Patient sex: F
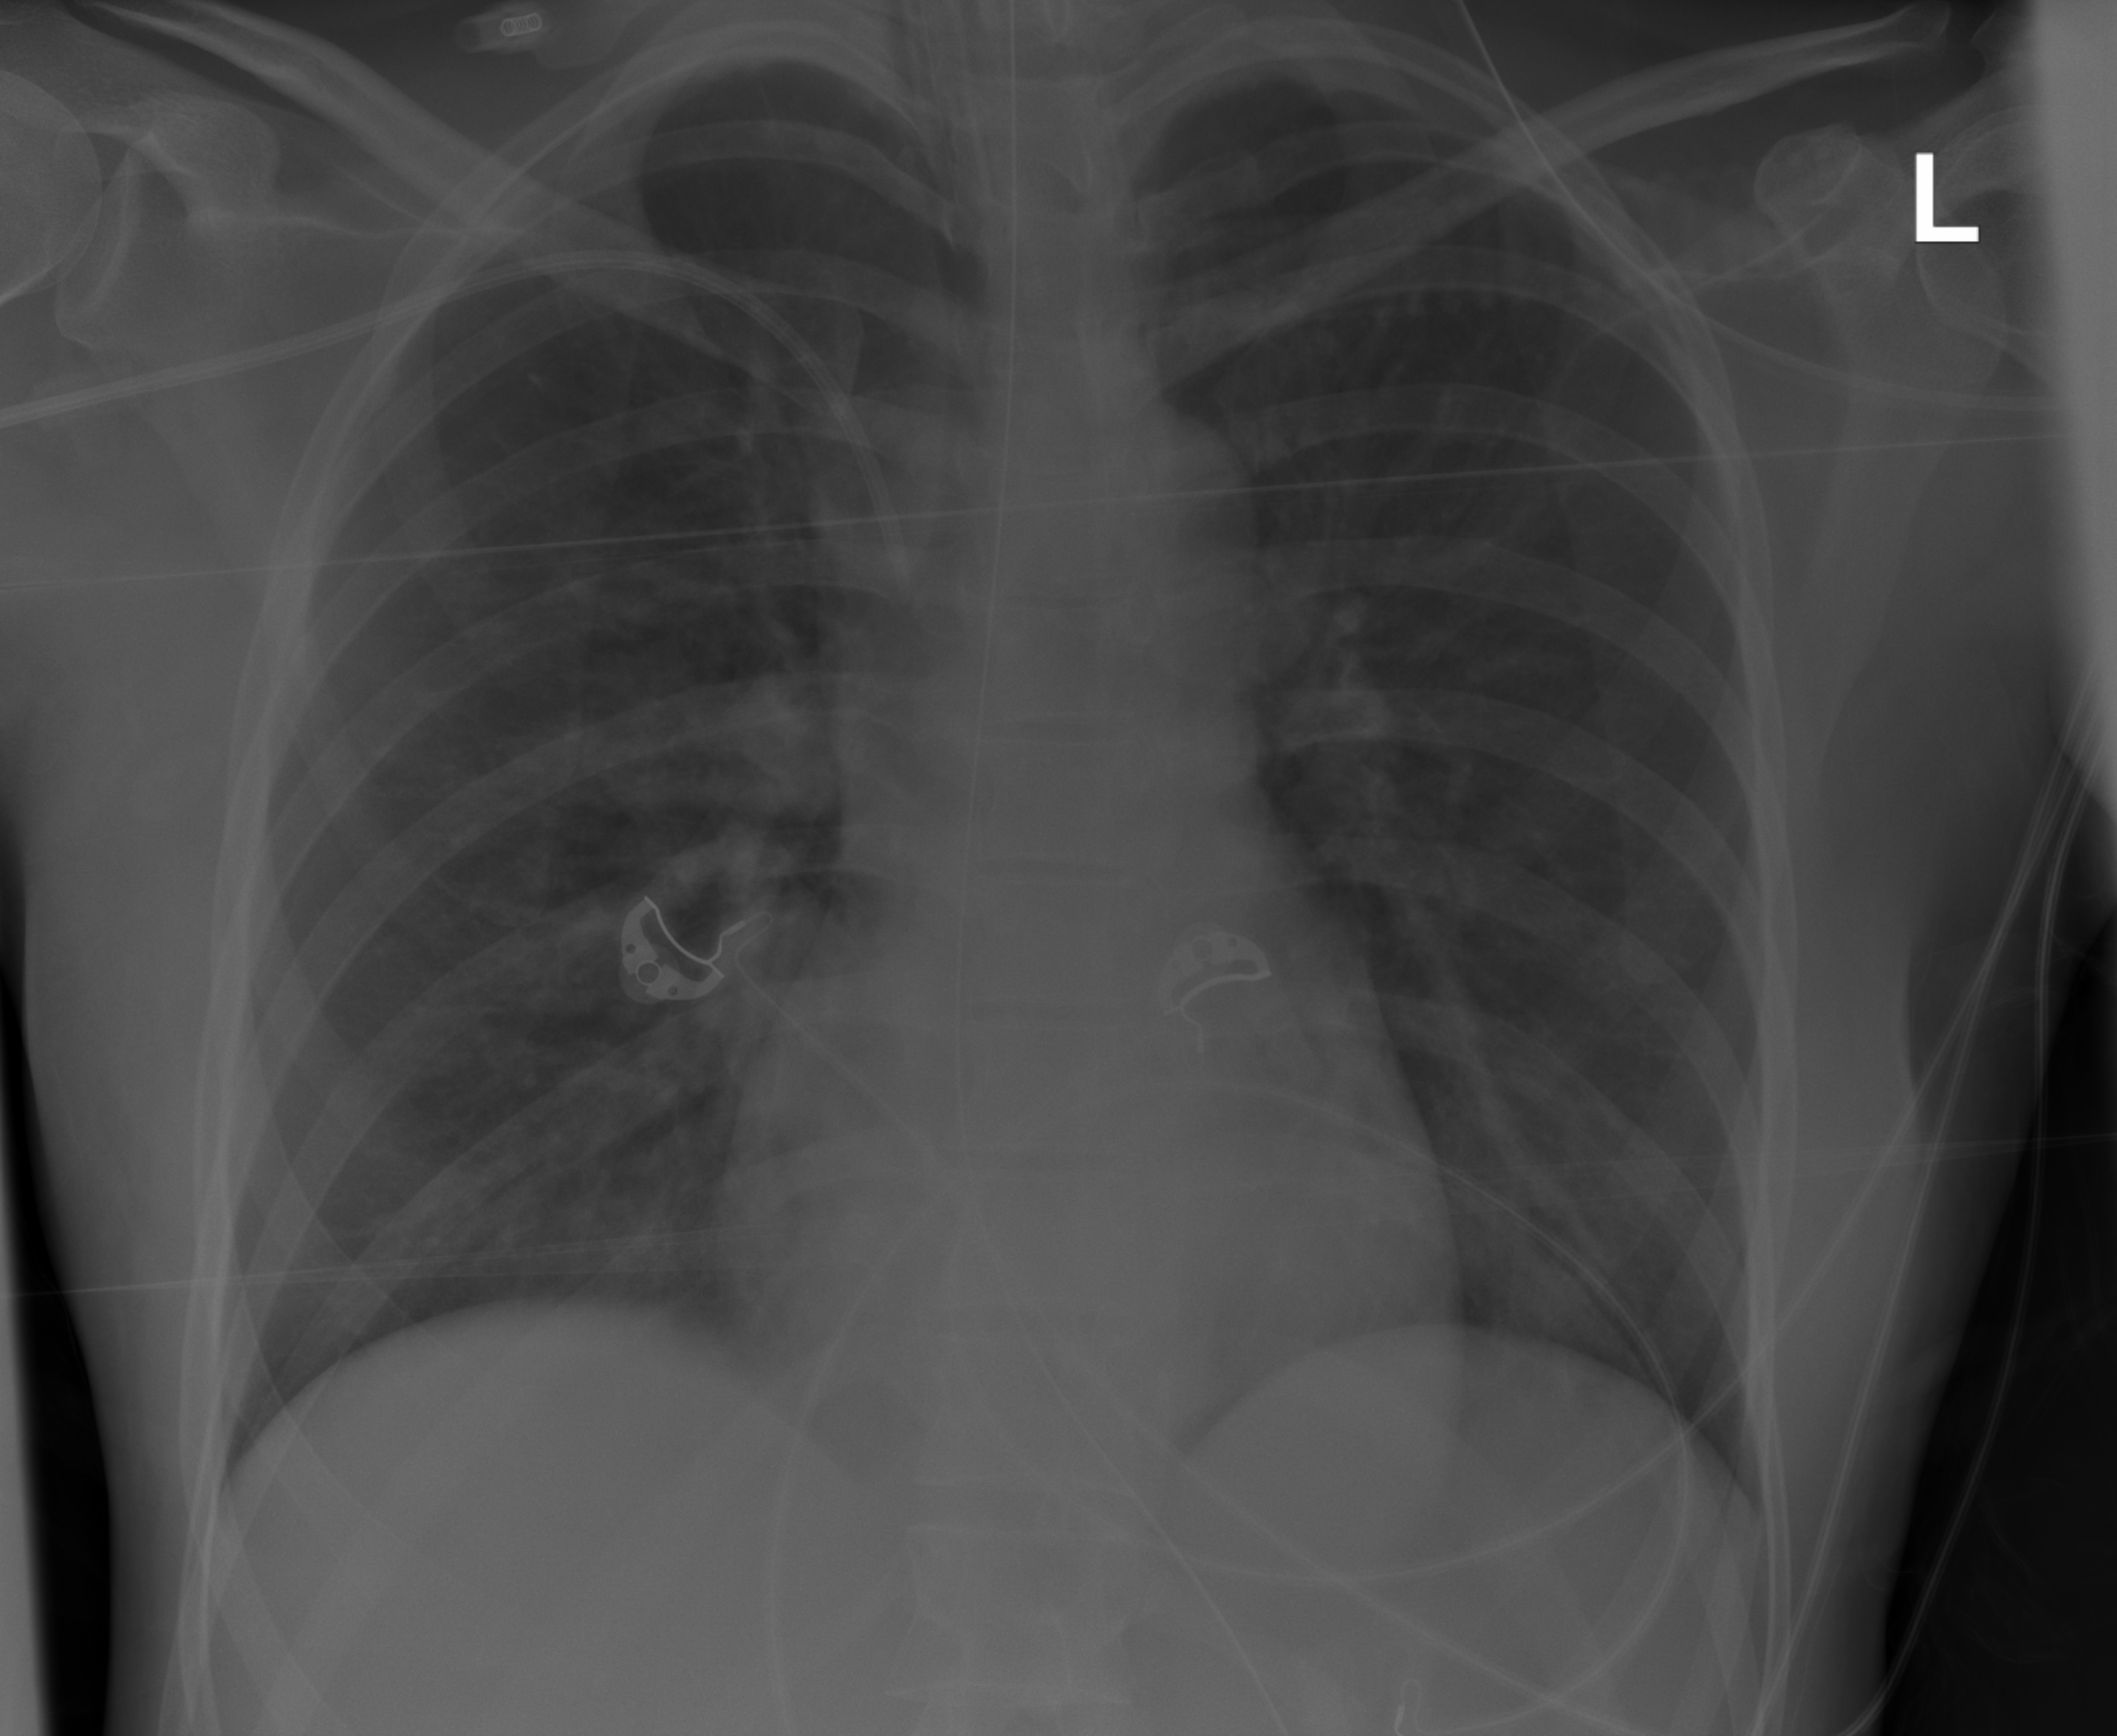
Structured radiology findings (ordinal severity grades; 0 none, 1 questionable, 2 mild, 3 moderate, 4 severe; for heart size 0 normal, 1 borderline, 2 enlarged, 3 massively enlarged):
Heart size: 0
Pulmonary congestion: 0
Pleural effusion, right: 0
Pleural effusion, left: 0
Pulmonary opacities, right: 0
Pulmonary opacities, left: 0
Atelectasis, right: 0
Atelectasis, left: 2